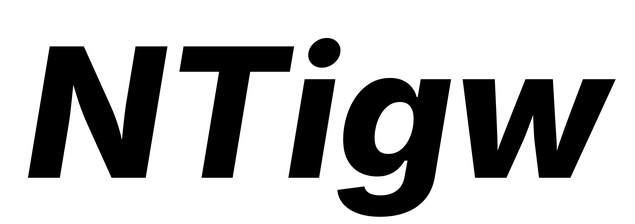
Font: Inter-Italic_ExtraBold_Italic